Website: lowes
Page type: newsletter-management
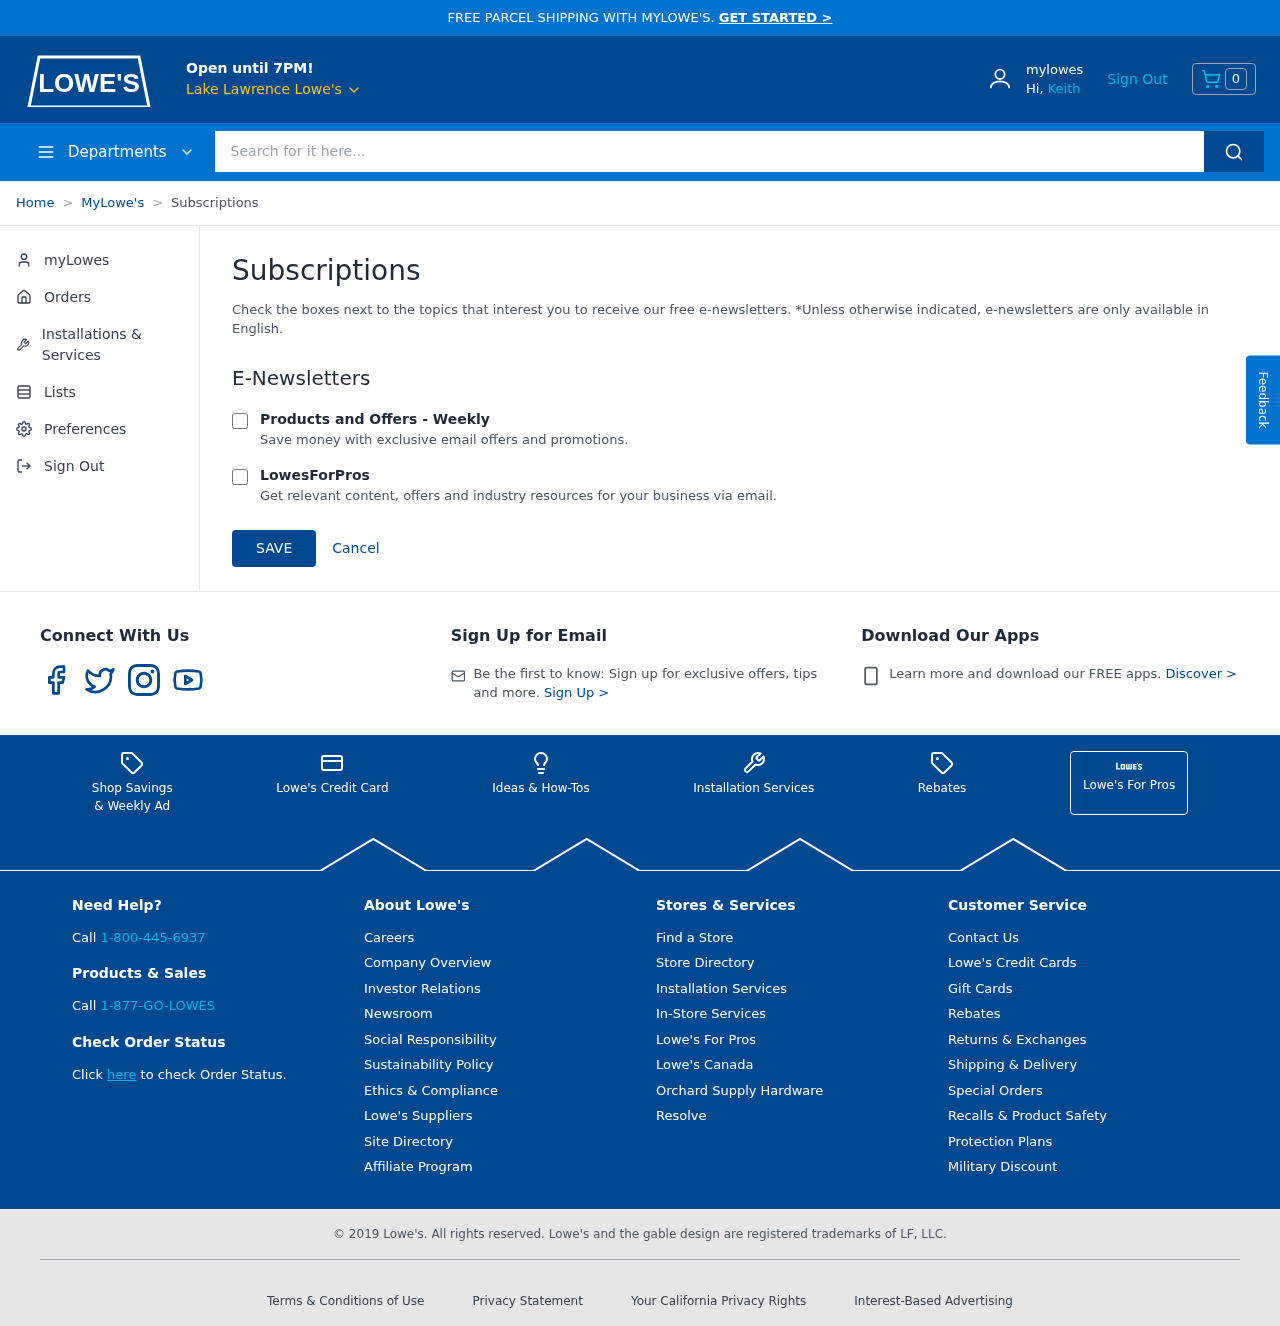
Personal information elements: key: PII_CITY
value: Lake Lawrence Lowe's
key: PII_FIRSTNAME
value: Keith
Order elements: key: ORDER_NUM_ITEMS
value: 0
Search elements: key: HEADER_SEARCH
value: Search for it here...